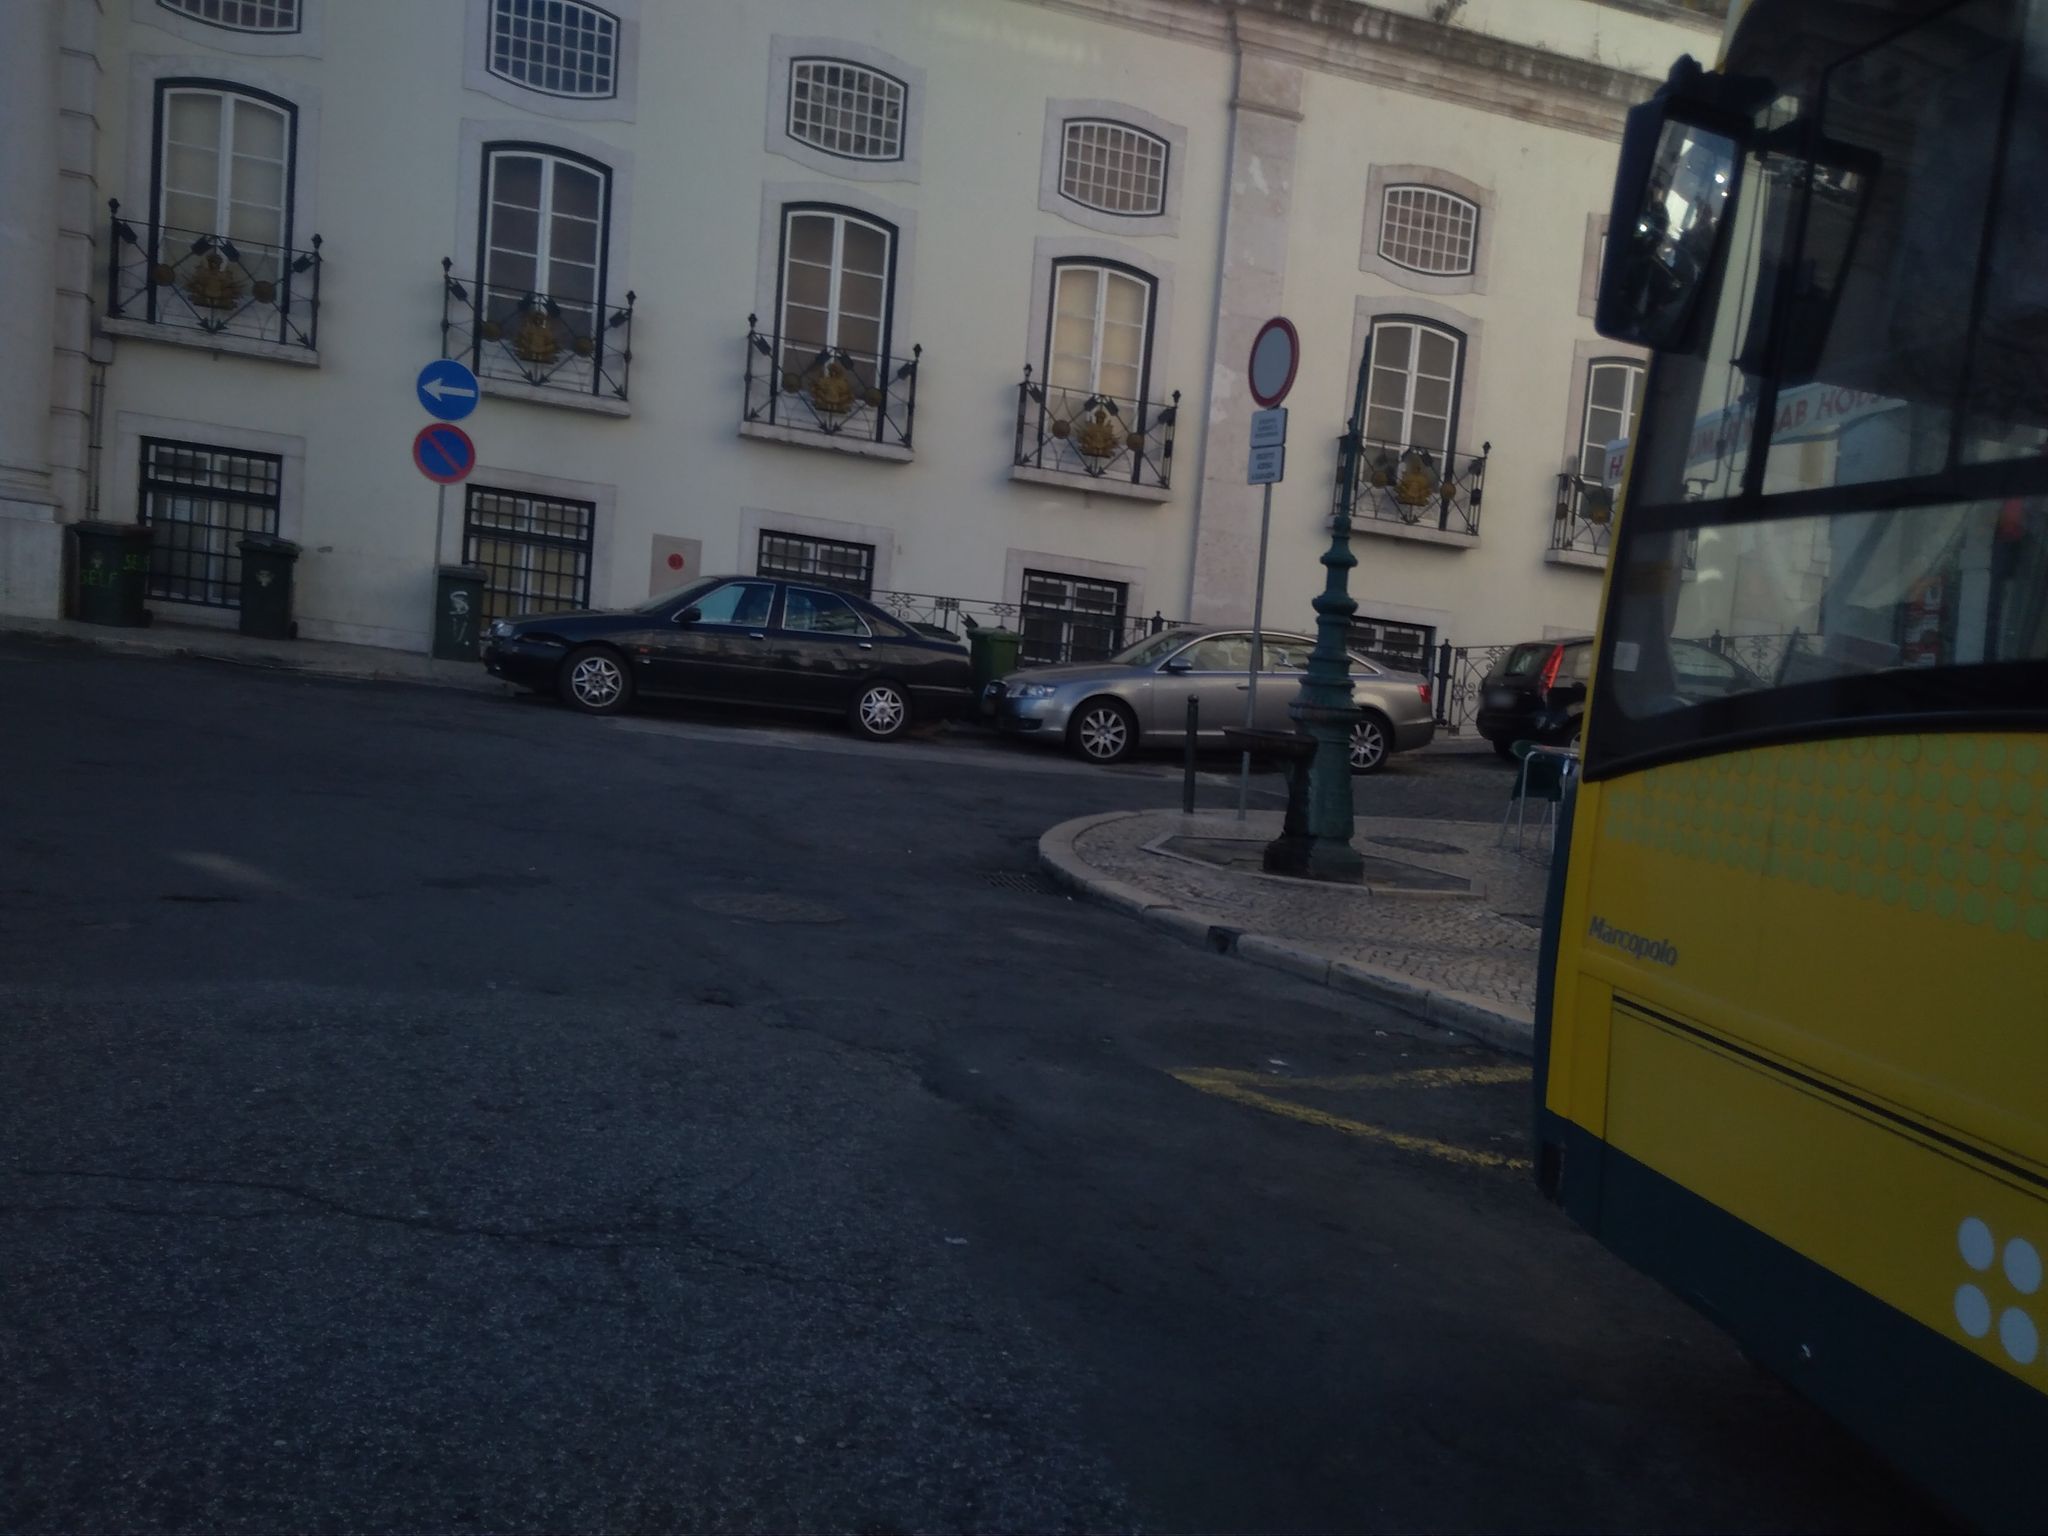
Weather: clear
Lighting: day
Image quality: good
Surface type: walking surface
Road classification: tertiary_link, residential
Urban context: urban centre
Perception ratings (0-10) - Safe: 3.38, Lively: 5.3, Beautiful: 5.05, Boring: 5.11, Depressing: 2.58, Wealthy: 5.1